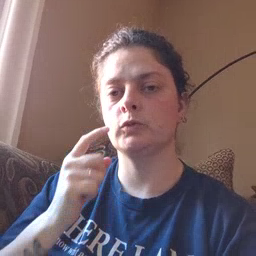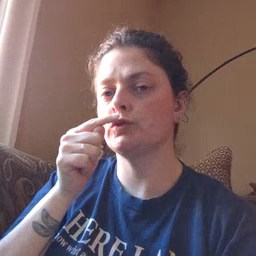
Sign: toothbrush